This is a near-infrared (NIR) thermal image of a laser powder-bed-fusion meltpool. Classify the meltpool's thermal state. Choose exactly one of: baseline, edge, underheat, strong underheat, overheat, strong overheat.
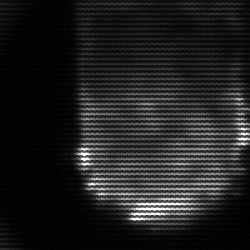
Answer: baseline